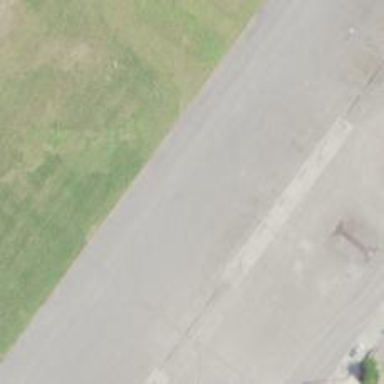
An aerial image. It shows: View of taxiway at the airport.